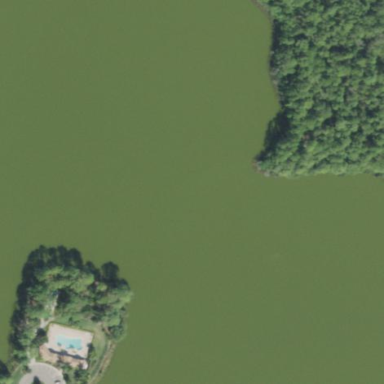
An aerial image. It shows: Pond with natural water.